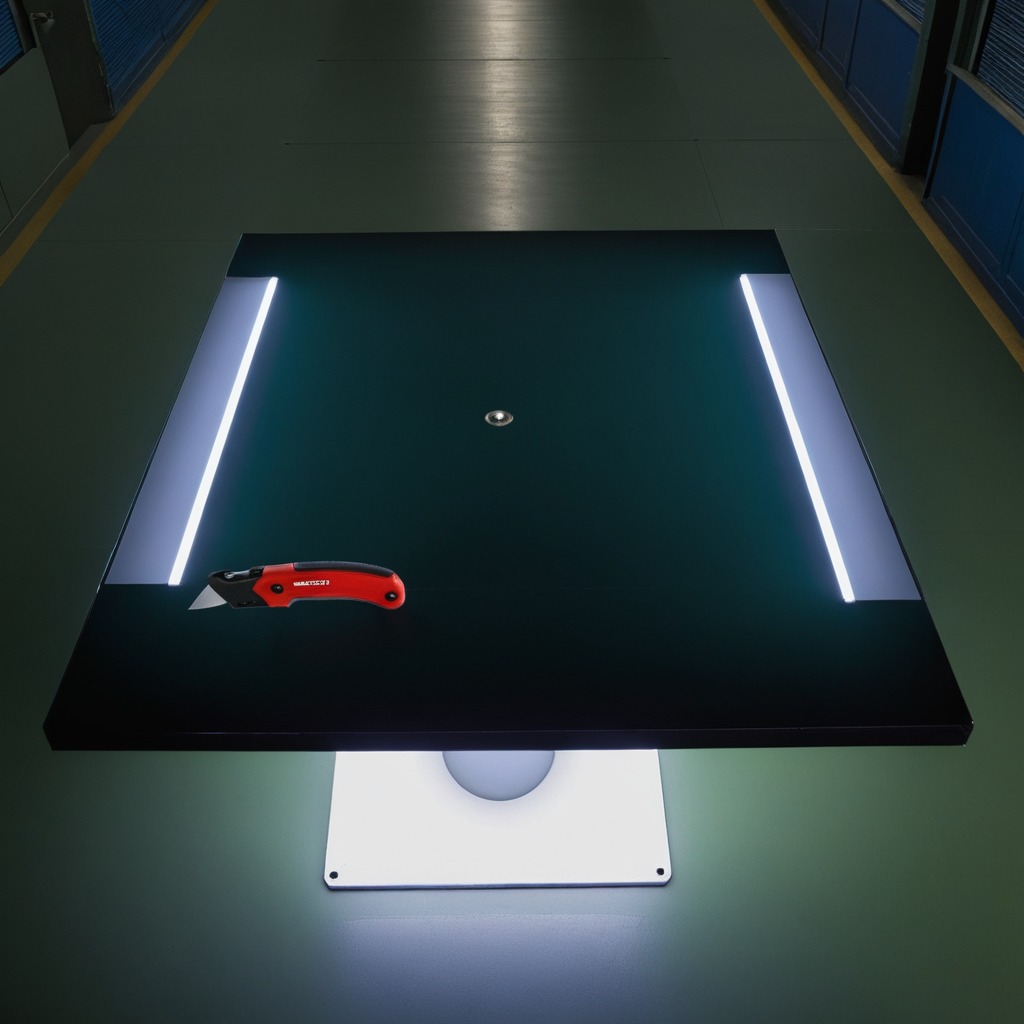
A utility knife is lying on the clean empty table in a railway signal maintenance room.